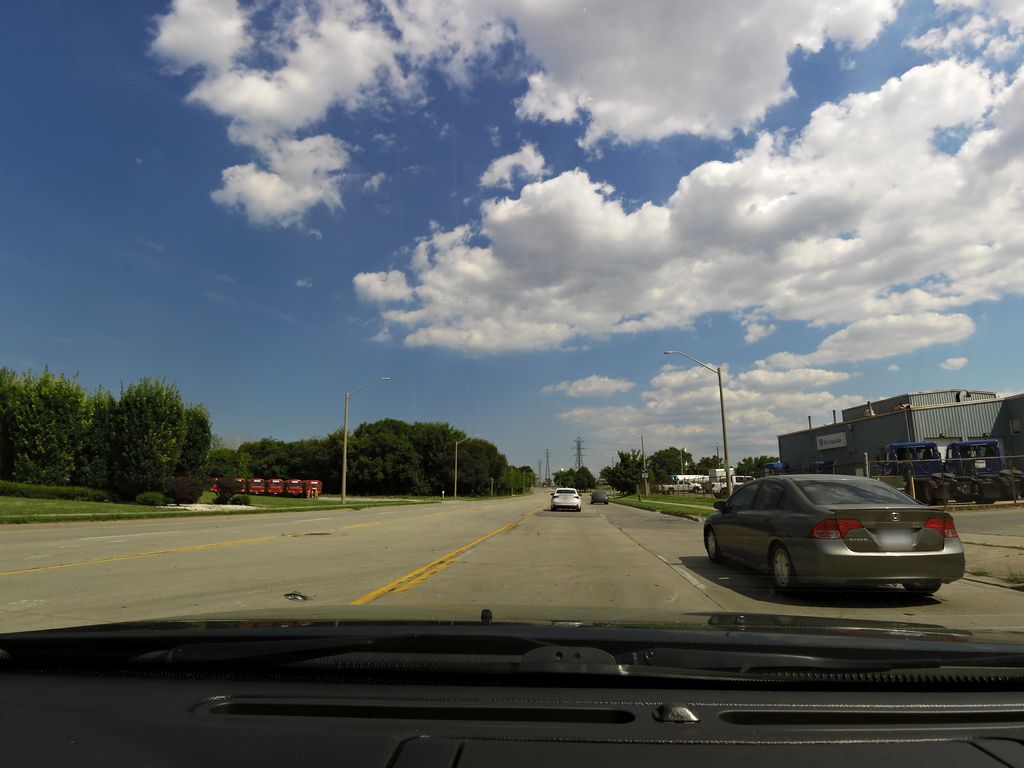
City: hamilton